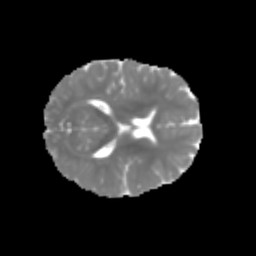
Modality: MD
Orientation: axial
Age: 7
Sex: male
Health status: healthy